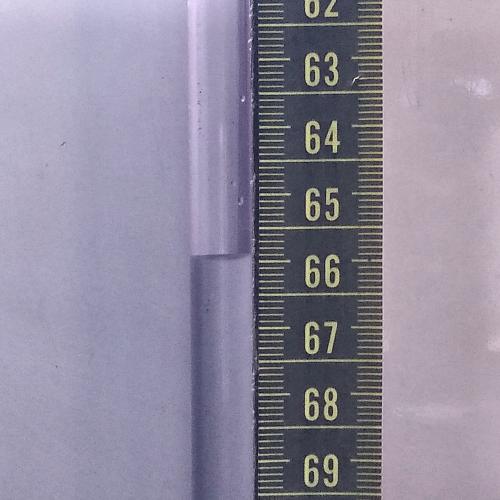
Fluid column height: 65.9 cm